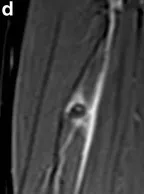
Sagittal view in b,. , directly after treatment showing a non-perfused volume.
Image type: radiology (mri)